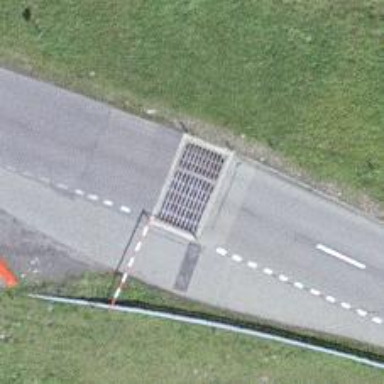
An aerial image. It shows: Cattle grid barrier.